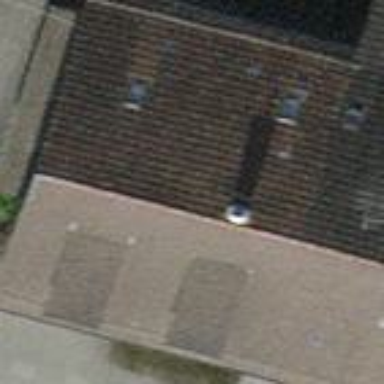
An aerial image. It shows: Terrace-style building with gabled roof.